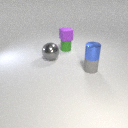
small gray rubber cylinder to the right of small green rubber cylinder